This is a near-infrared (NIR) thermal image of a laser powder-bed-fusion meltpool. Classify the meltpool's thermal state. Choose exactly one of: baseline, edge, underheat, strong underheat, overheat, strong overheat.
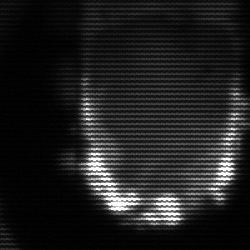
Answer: baseline